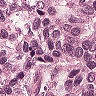
Metastatic tissue present: yes